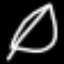
Label: leaf